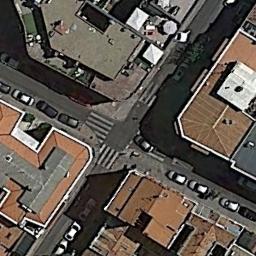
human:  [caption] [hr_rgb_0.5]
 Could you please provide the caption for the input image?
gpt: An intersection with normal traffic is between some dense buildings .

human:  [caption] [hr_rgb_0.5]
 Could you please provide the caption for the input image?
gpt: There are several moving vehicles on the road at the intersection, And there are many buildings around the intersection .

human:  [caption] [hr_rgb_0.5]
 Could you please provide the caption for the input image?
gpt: There are many buildings of different shapes and sizes beside the intersection .

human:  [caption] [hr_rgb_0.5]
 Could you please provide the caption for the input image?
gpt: The zebra crossing at the intersection is yellow .

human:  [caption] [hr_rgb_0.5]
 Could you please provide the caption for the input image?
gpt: There are some brown buildings around the intersection .